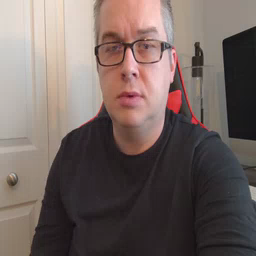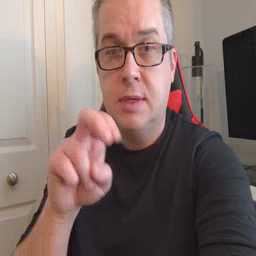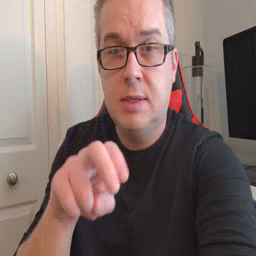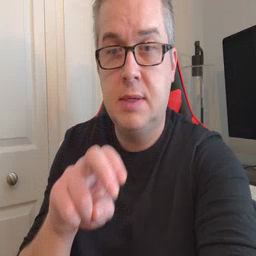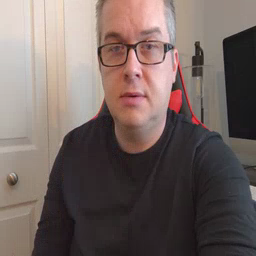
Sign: chair